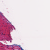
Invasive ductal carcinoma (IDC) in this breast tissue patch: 0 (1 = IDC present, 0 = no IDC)